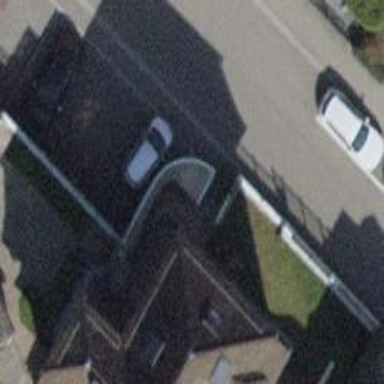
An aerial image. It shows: Road with steps.